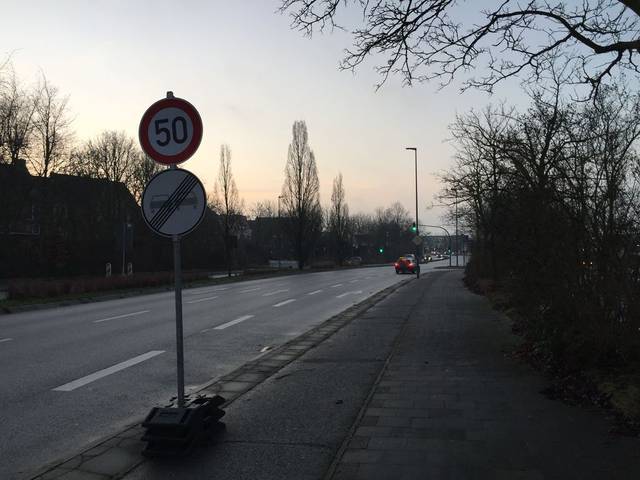
Region: Germany
Coordinates: 53.921, 9.513